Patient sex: F
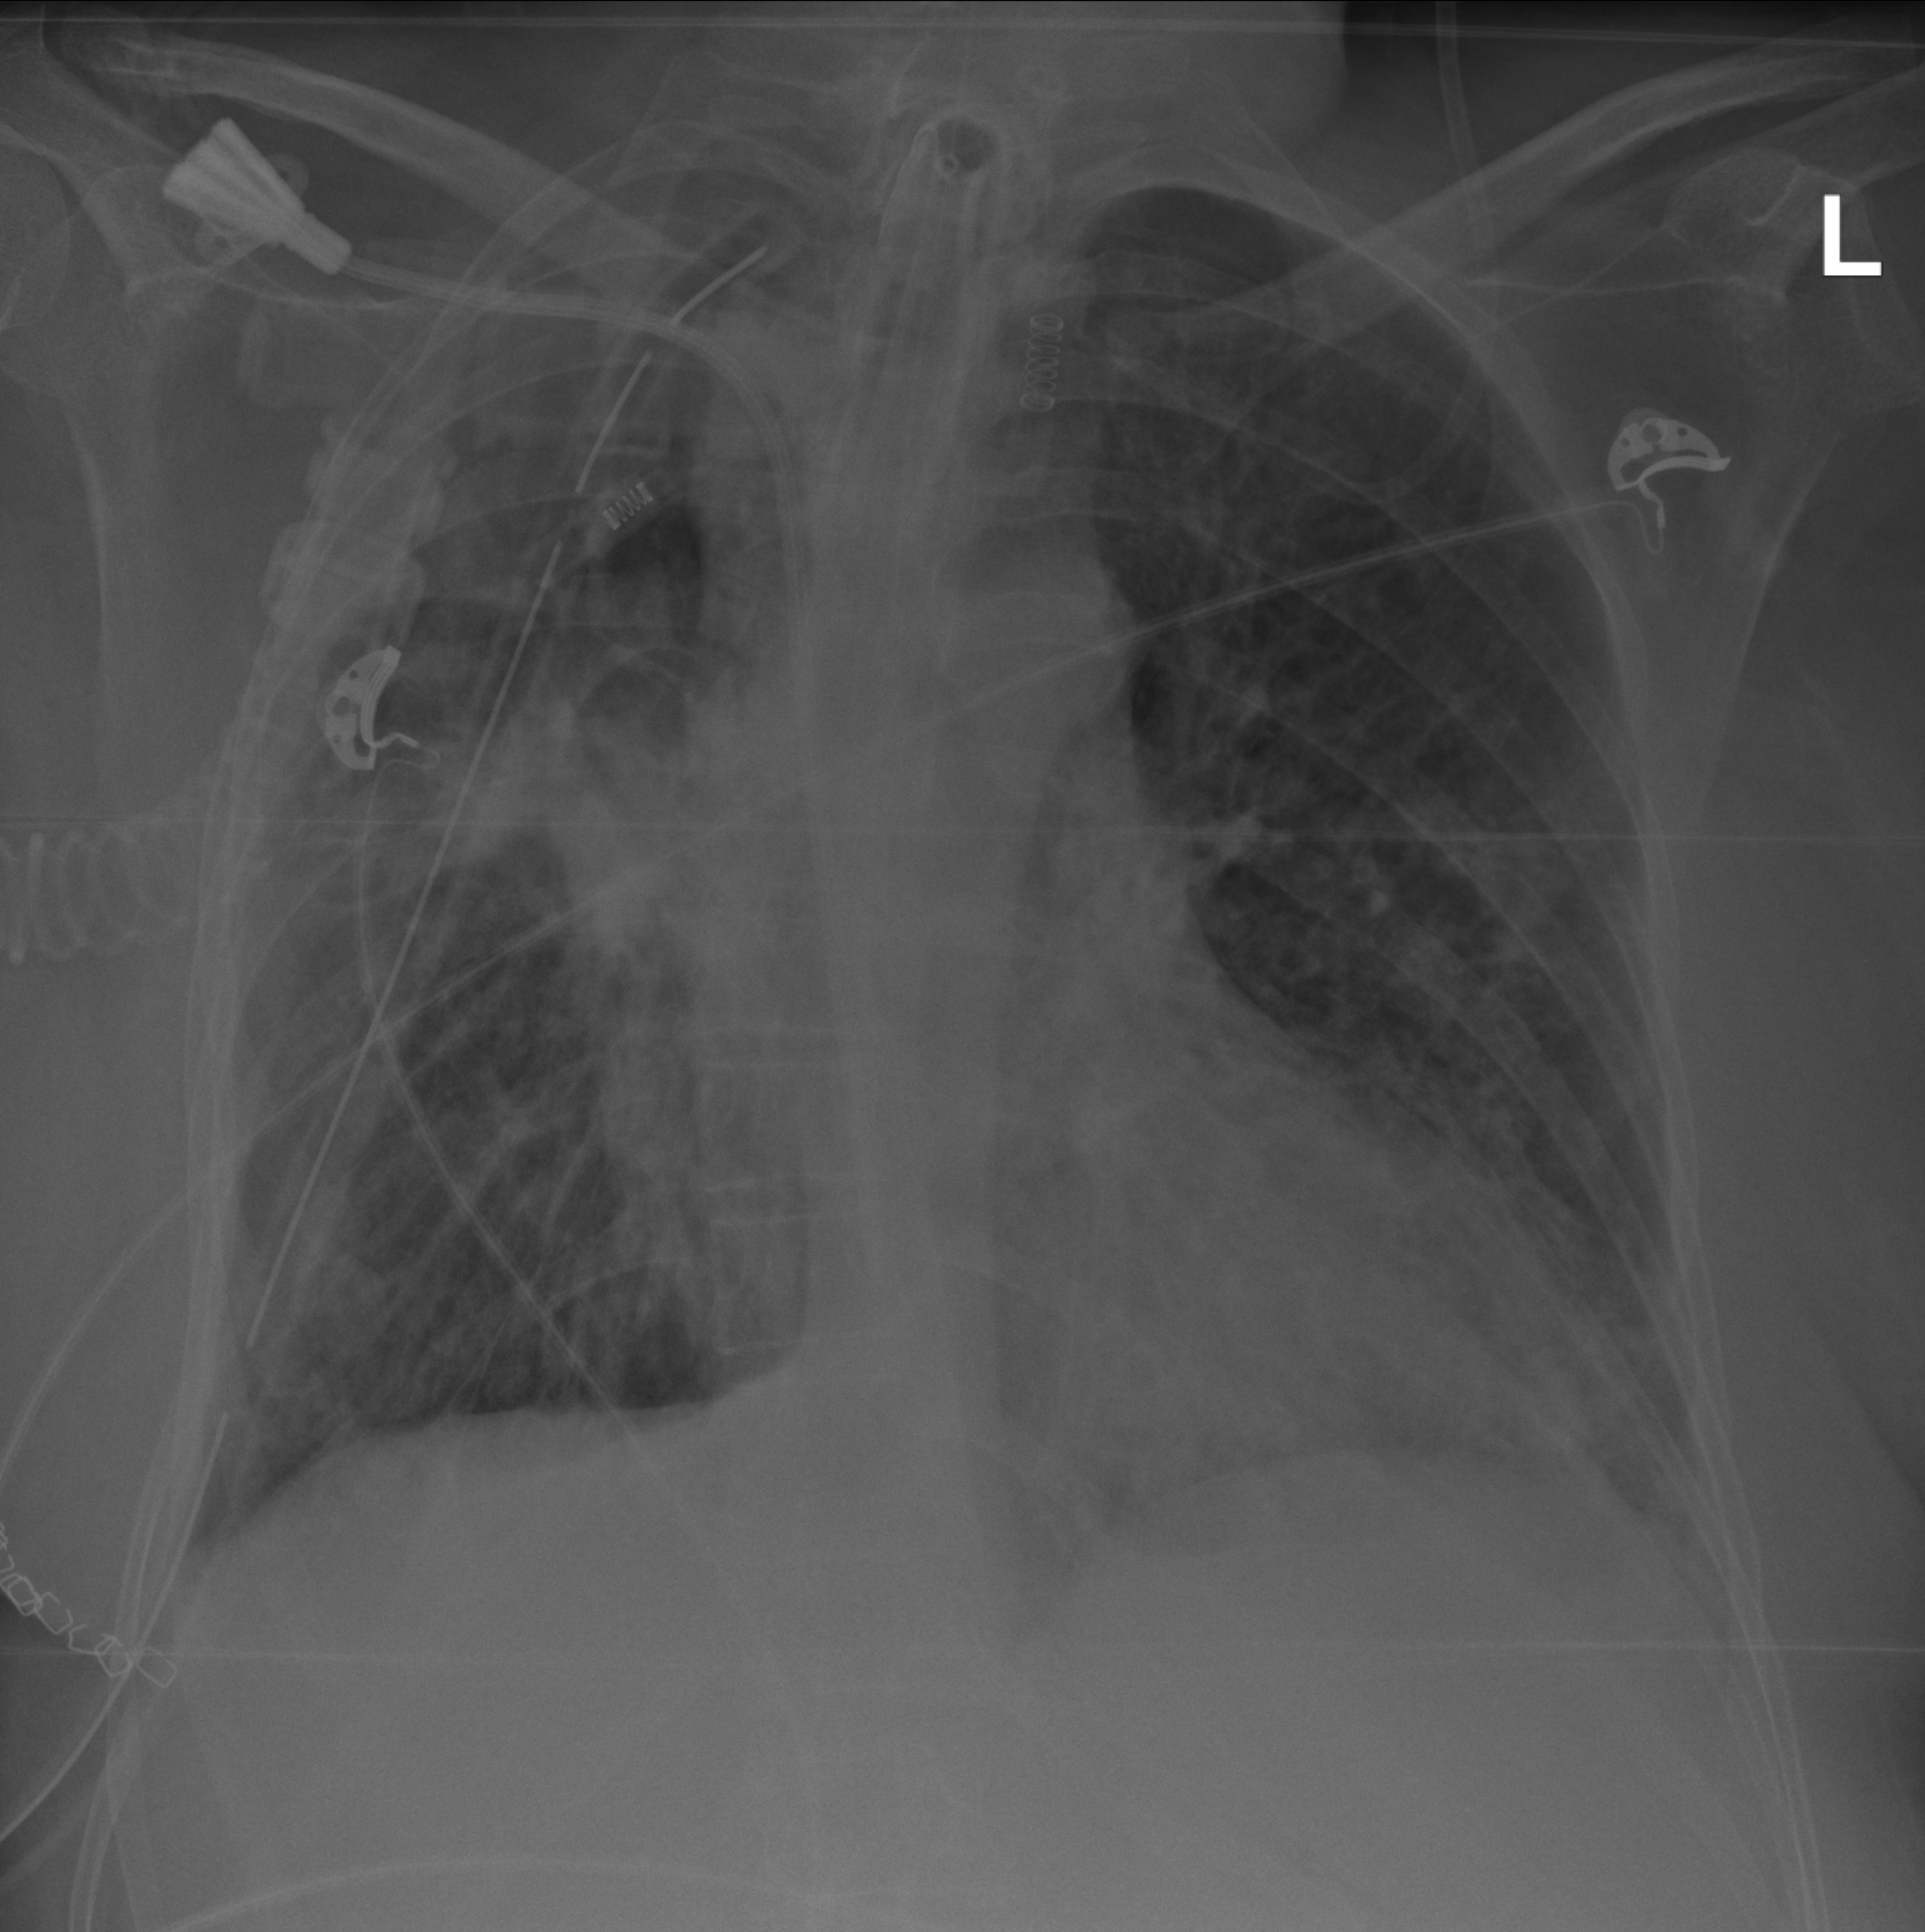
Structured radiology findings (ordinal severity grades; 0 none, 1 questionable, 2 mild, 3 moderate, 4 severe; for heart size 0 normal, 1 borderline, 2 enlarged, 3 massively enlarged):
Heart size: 0
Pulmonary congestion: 0
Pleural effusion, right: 2
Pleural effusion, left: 2
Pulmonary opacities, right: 2
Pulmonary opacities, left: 2
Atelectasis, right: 3
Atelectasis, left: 2